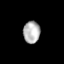
Tissue: skin
Cell type: Epithelial cells
Senescence score: 0.1855
Nuclear area (px): 364
Mean DAPI intensity: 178.75